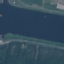
Land use / land cover: River